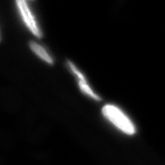
Tissue sample: ovarian
Magnification: 5.0x
Cell type: Smooth muscle cells
Senescence state: normal